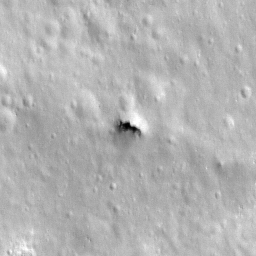
Pit: Stevinus 2
Host crater: Stevinus
Host type: impact_melt
Lunar coordinates: latitude -32.483, longitude 54.572